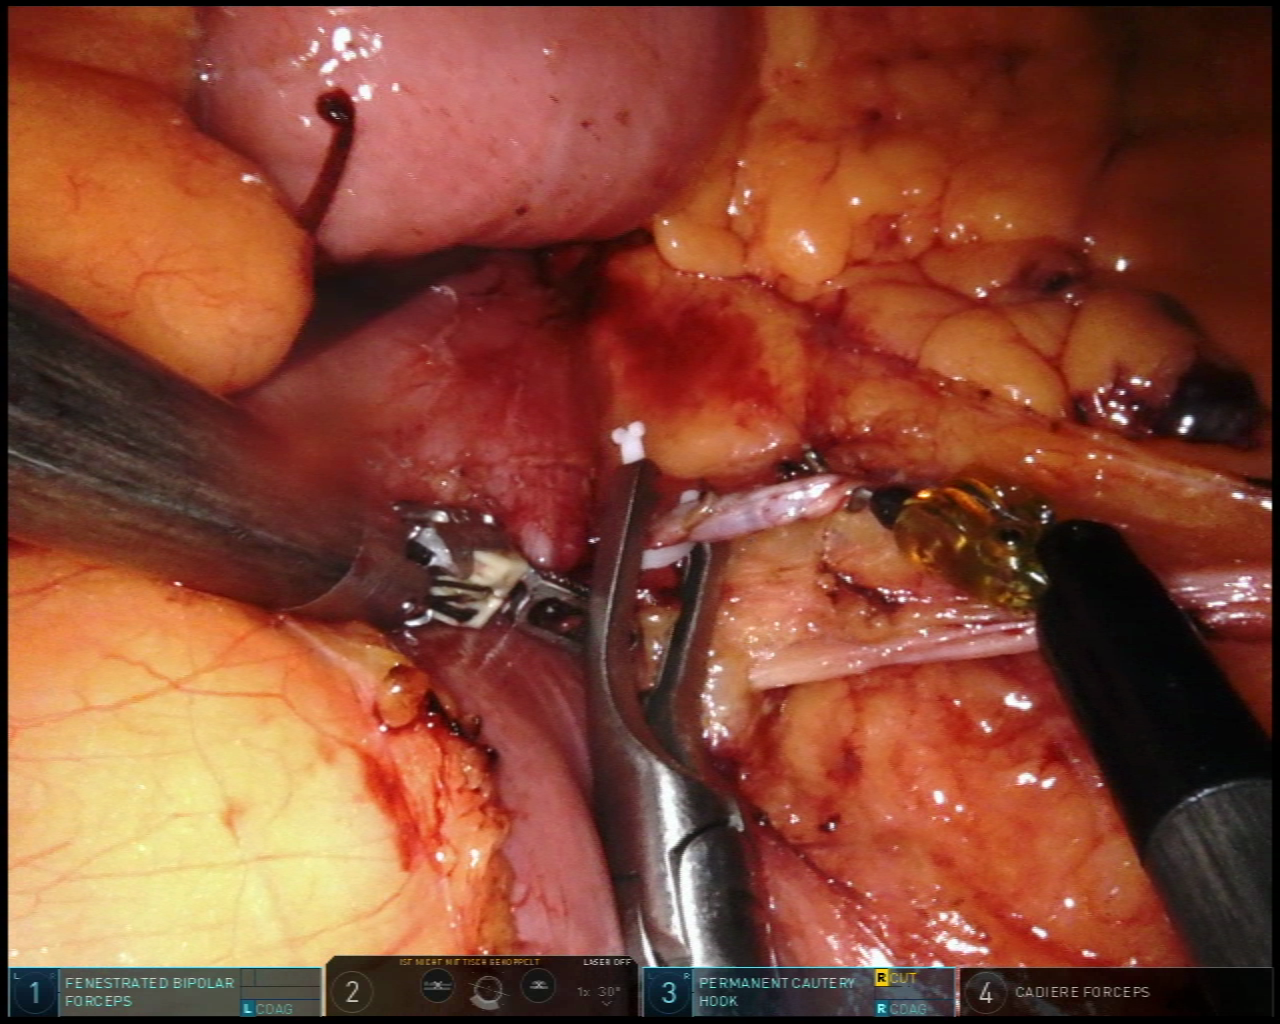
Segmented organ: intestinal_veins
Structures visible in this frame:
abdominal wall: no
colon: yes
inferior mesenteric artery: no
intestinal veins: yes
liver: no
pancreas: no
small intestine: yes
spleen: no
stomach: no
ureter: no
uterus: no
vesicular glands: no